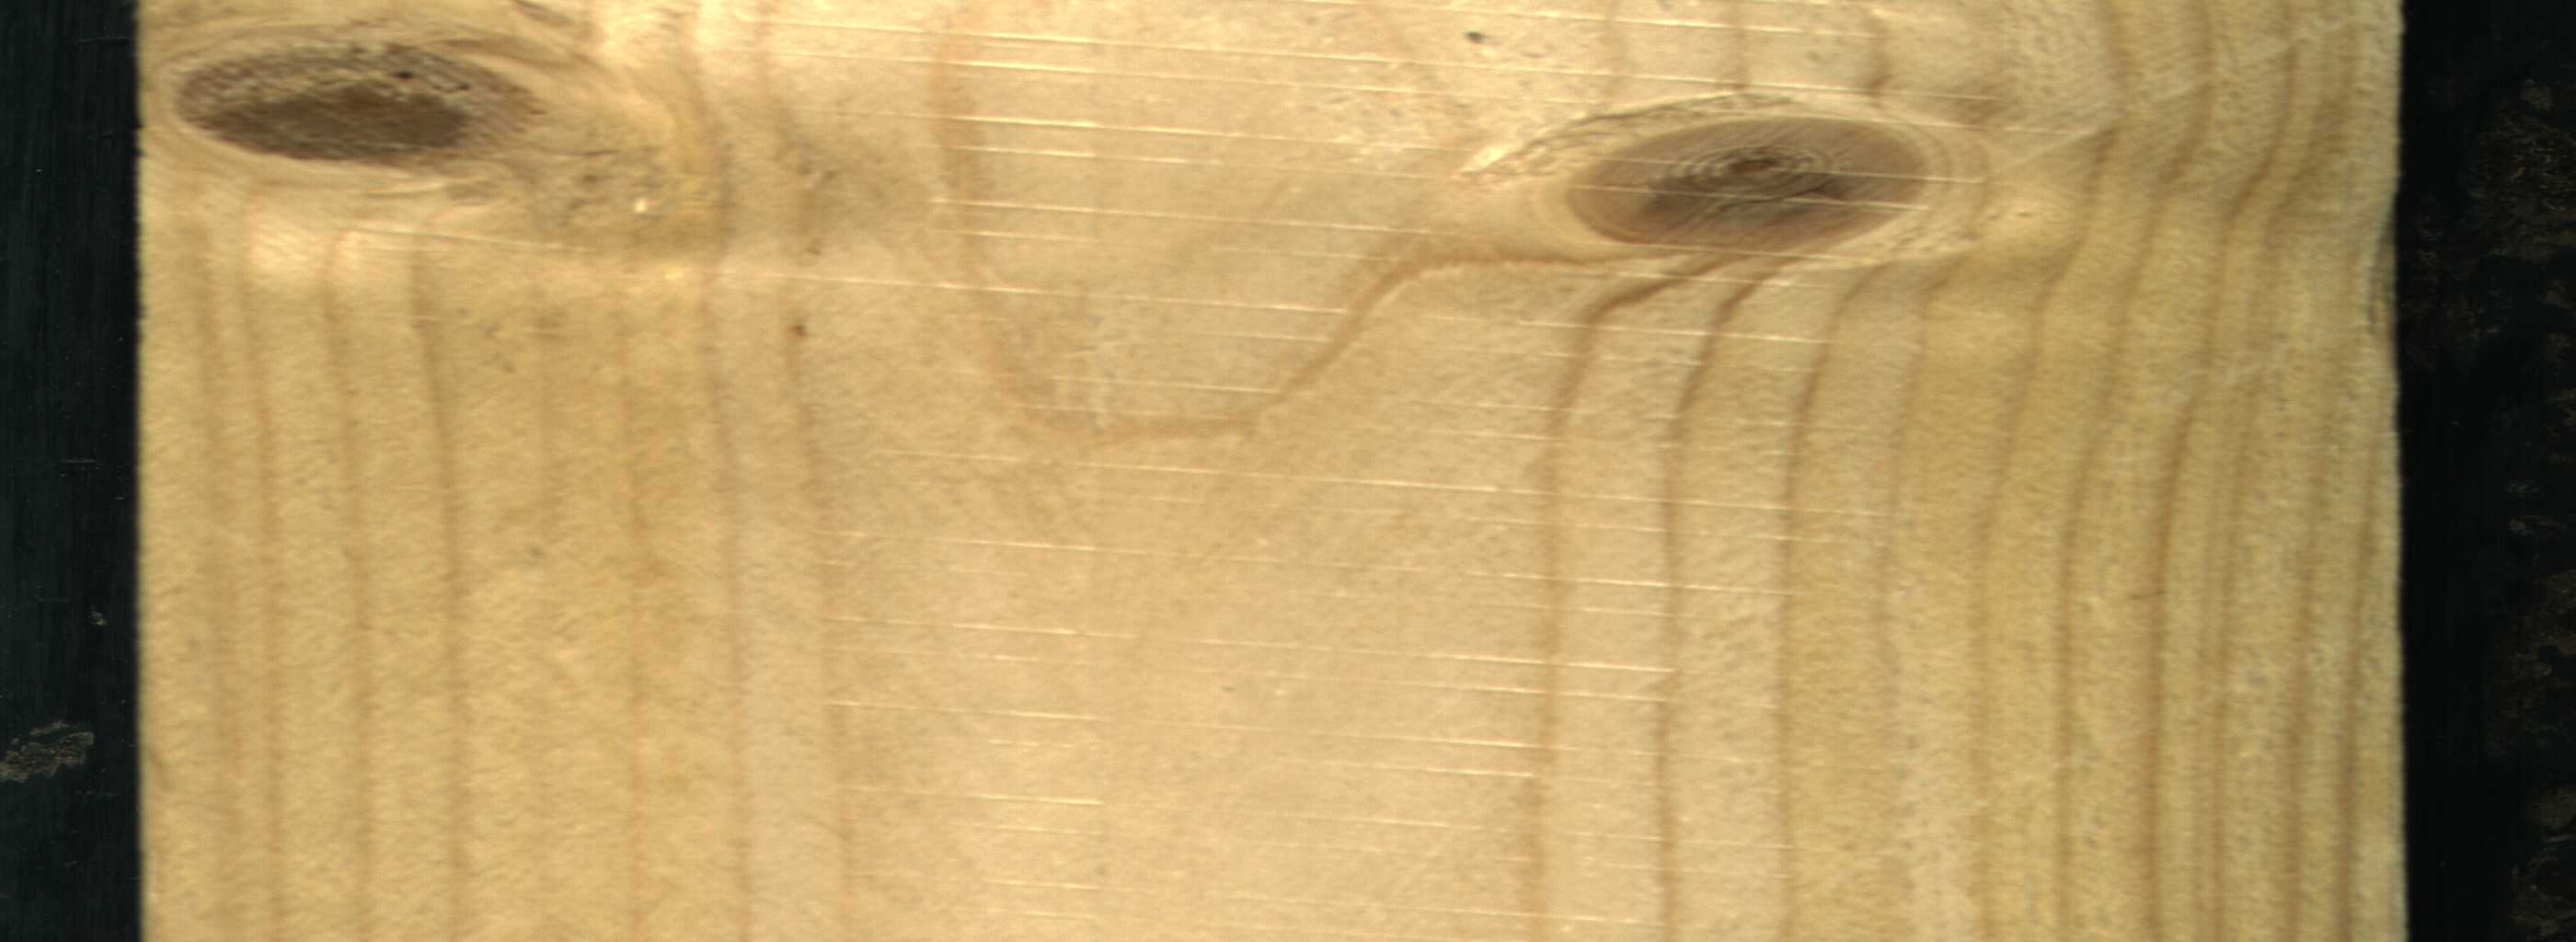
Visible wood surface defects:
Live_Knot
Live_Knot